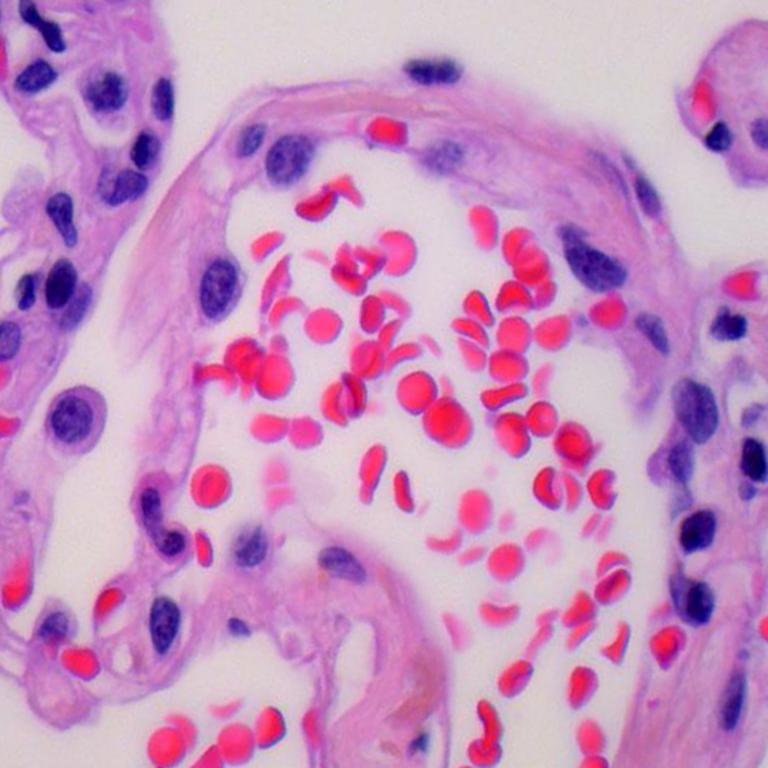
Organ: lung
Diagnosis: benign